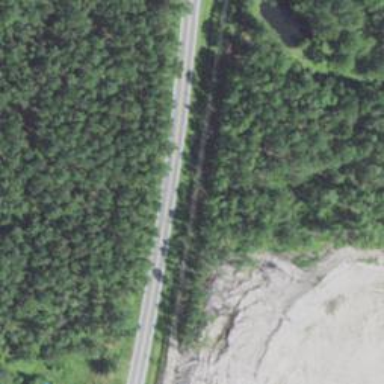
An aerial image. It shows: Bridge.